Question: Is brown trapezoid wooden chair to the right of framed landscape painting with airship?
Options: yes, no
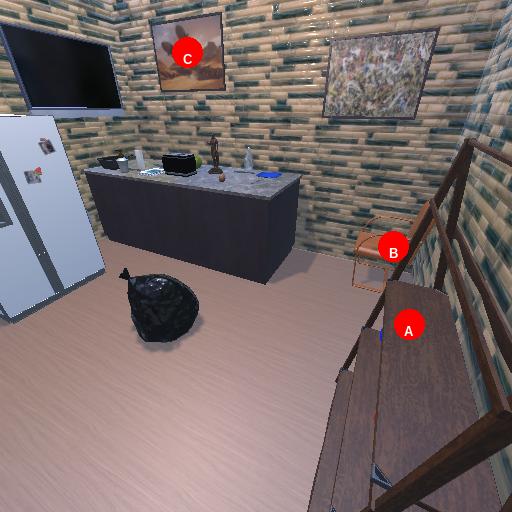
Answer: yes